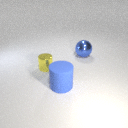
small yellow metal cylinder to the left of large blue metal sphere